Question: The contents of my Div's are not playing nice.
The items listed under "Browse by Category" are working right, listed vertical as they should be. The "useful links" and "browse by price" are not!
In this picture you can see them, and I marked up in red how they should be. Can anyone help?
Here is my website:
<URL>

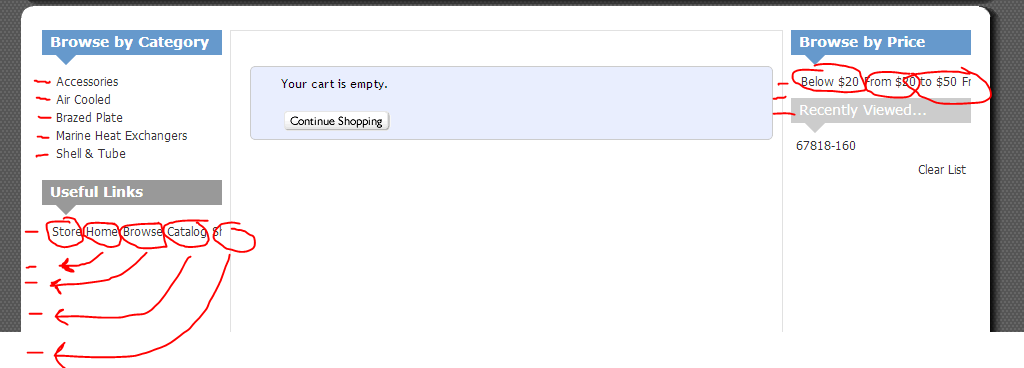
Answer: your problem is in menu.css on line 8:
'''
ul li {float: left;}
'''
all lis in your site are floated left. You need to specifically target which ones you want to float as you shouldn't float all of them
I think you use this line for your header navigation. If you give the 'ul' for the header nav an id:
'''
<ul id="headerNav">
'''
you can target that ul with
'''
ul#headerNav li {float: left;}
'''
ps. you shouldn't use tables for layout, they are for tabular data only